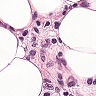
Metastatic tissue present: yes